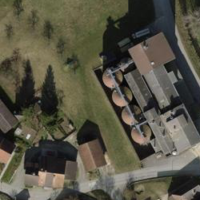
EUNIS habitat code: 54
Species observed at this site:
Beta vulgaris